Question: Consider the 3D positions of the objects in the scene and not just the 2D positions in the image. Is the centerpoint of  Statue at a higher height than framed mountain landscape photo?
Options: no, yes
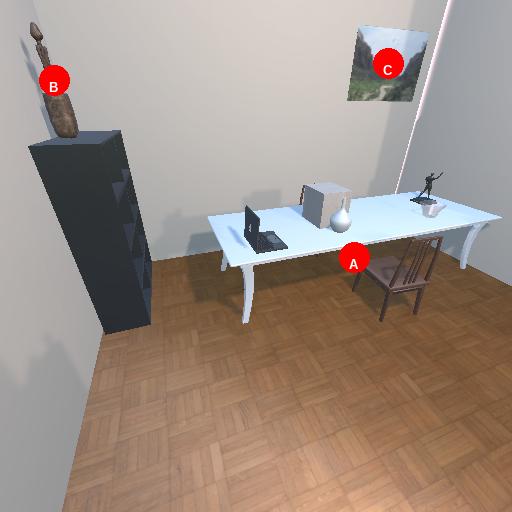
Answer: no